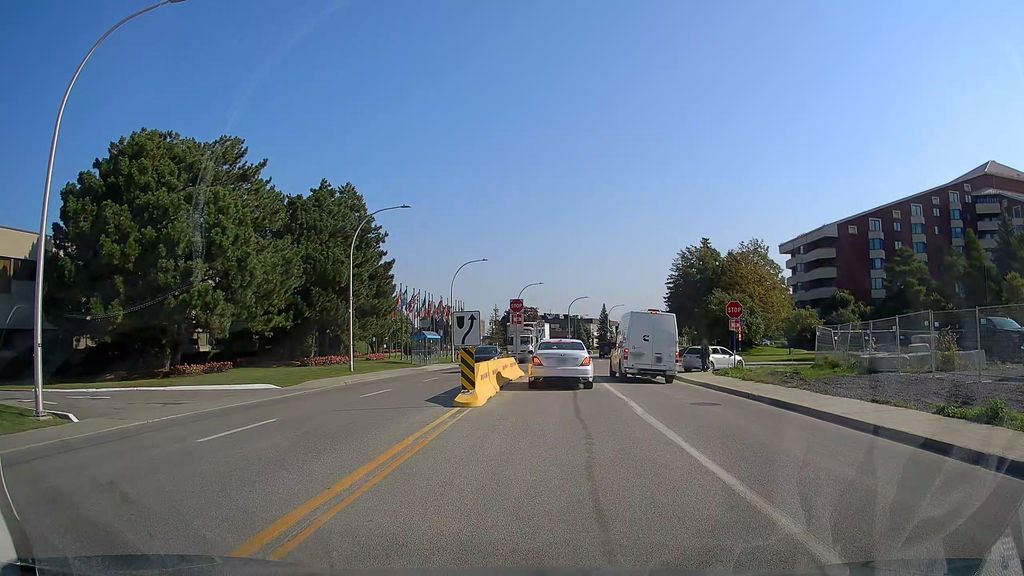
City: montreal